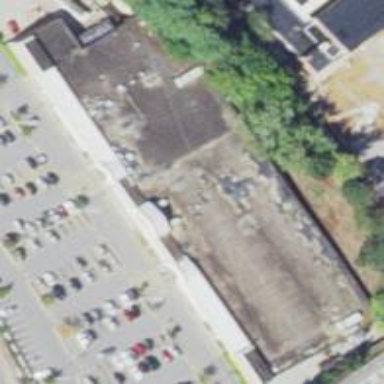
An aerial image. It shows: Supermarket building.